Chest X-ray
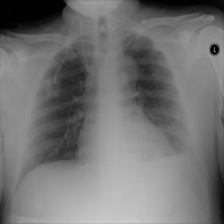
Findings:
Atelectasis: negative
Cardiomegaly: negative
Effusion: negative
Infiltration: negative
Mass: positive
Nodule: negative
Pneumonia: negative
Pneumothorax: negative
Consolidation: negative
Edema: negative
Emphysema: negative
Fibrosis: negative
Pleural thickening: negative
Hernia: negative